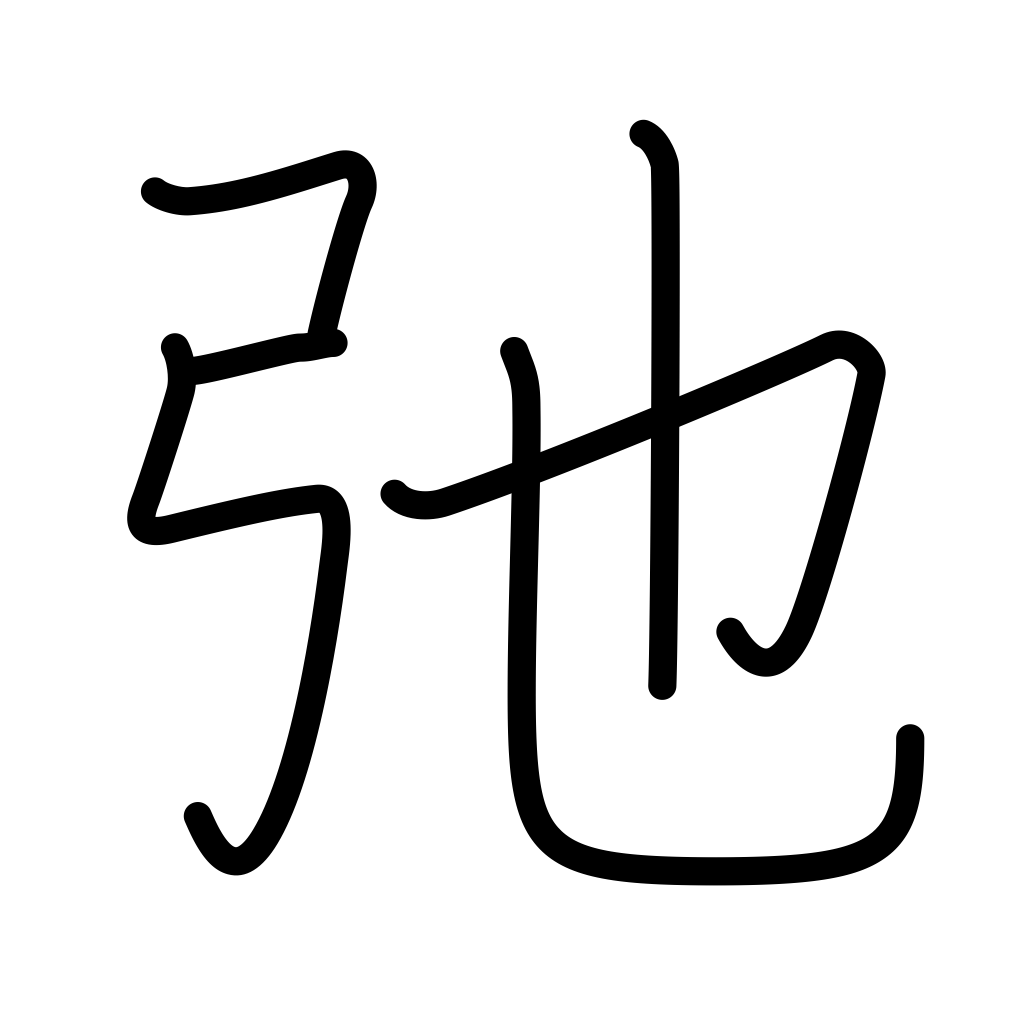
Meaning: slacken, relax